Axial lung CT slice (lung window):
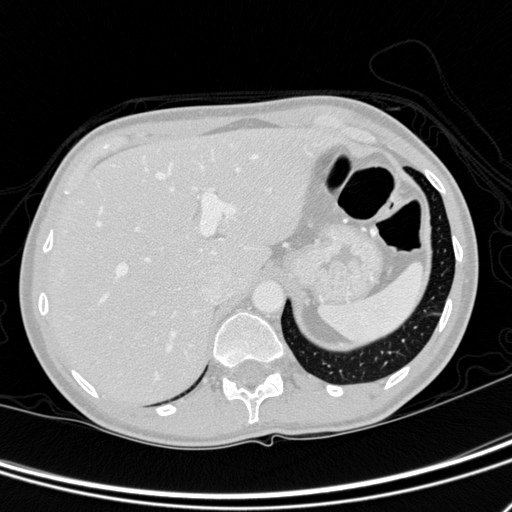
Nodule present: no